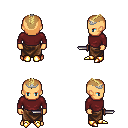
a pixel art fantasy rpg character, male body template, human, tanned skin, maroon long-sleeve shirt, robe skirt, blonde short mohawk hairstyle, silver tiara, gold boots, dagger, four views (front, back, left, right), 2x2 character sprite sheet, small pixel art, hard edges, no anti-aliasing